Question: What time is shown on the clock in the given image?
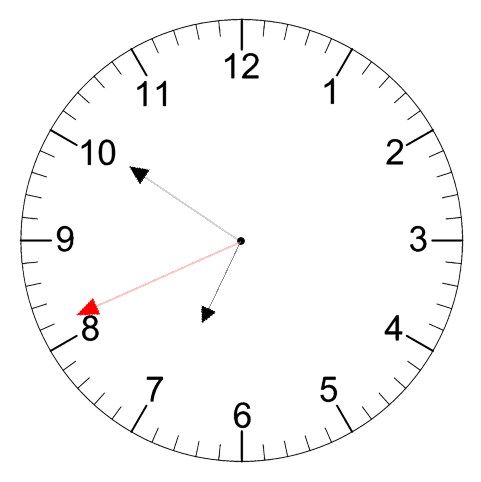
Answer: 06:50:41